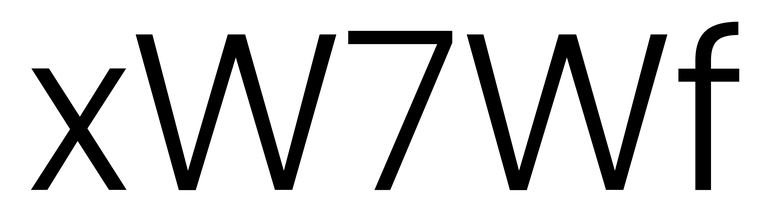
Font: Poppins-Light